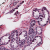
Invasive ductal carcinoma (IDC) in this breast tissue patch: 0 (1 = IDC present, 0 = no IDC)